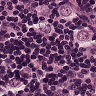
Metastatic tissue present: yes